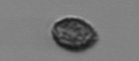
Label: Pseudochattonella_farcimen